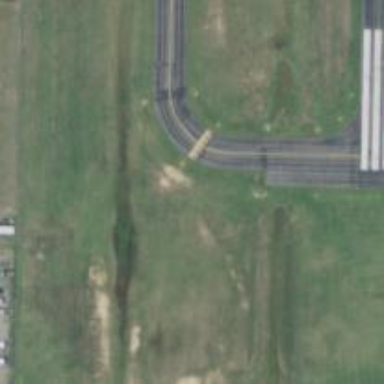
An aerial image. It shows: Image of taxiway at airport.